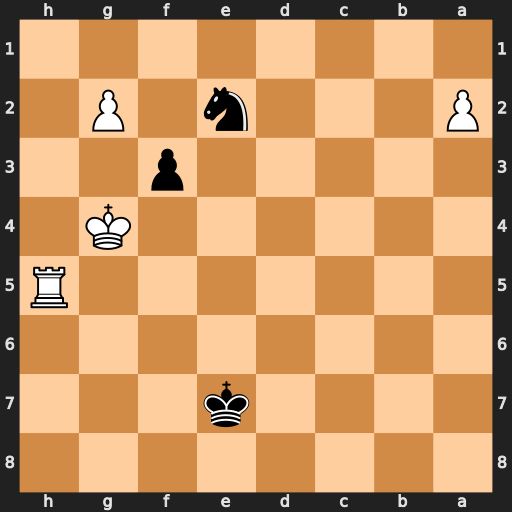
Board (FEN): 8/4k3/8/7R/6K1/5p2/P3n1P1/8
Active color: b
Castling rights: -
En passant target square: -
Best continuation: fxg2 Kf3 g1=Q